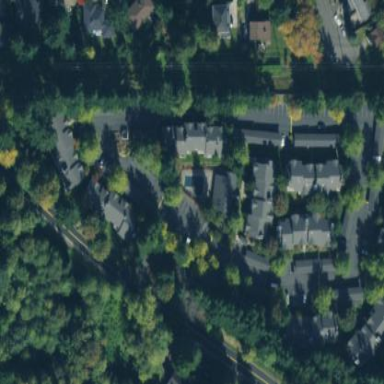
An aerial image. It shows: Condominium in residential area.